Question: I have a DatagridView which contains row and data. I've added checkboxs to select one of the row and then generate a PDF with the data of the selected row (see picture) :

My code contains a part which check if checkbox is 1 or 0 and then I don't know how to get the data of the "checked row".. See
'''
private void button_generer_pdf_Click(object sender, EventArgs e)
{
List<DataGridViewRow> rows_with_checked_column = new List<DataGridViewRow>();
foreach (DataGridViewRow row in dataGrid_factures.Rows)
{
if (Convert.ToBoolean(row.Cells[column_action.Name].Value) == true)
{
MessageBox.Show("OK!"); // Just to check if it undestands I've checked the row
//And then here I want to get highlighted data on the screenshot to create my Pdf
}
}
//PDF Generation here
'''
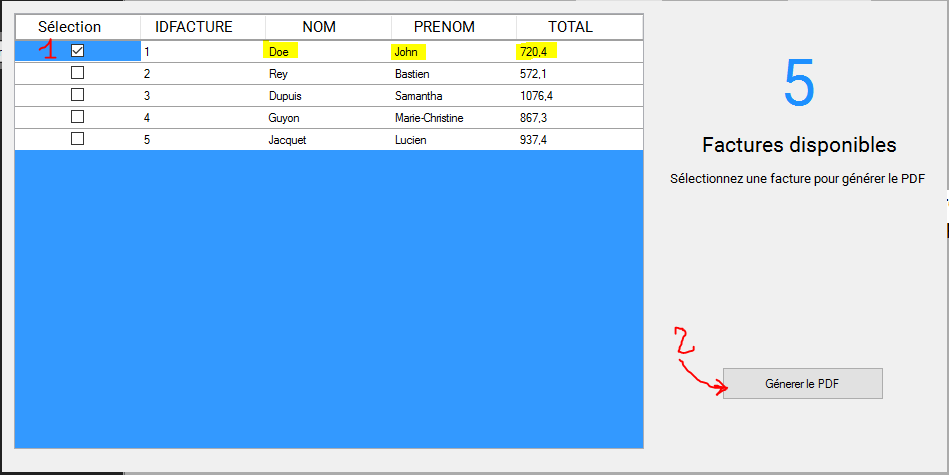
Answer: The same way you got the data from your selection column "'row.Cells[column_action.Name].Value'" by changing it to be the right name so maybe
'''
row.Cells["NOM"].Value
'''
or you can use the array number should you know it eg
'''
rows.Cells[3].Value
'''